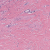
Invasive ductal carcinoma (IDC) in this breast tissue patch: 1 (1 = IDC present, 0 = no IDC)